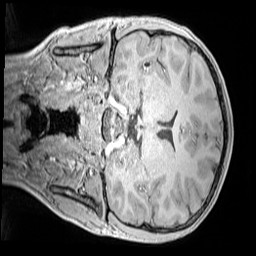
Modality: MP2RAGE
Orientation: coronal
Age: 12
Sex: male
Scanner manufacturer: siemens
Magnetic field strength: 3 T
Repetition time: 4 s
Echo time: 0.00299 s